Question: Is there a way to create a shadow like this:

What I want is shadow that is bigger on the bottom-center than on the bottom-left/right.
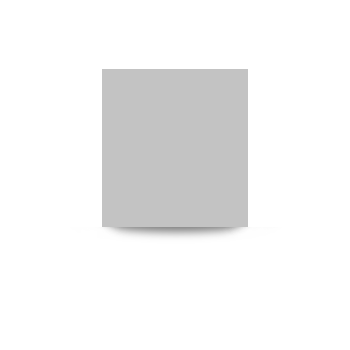
Answer: You definitely can, use pseudo elements ':before' and ':after' to achieve it: (<URL>
'''
.effect{
position:relative;
}
.effect:before, .effect:after{
content:"";
position:absolute;
z-index:-1;
-webkit-box-shadow:0 0 20px rgba(0,0,0,0.8);
-moz-box-shadow:0 0 20px rgba(0,0,0,0.8);
box-shadow:0 0 20px rgba(0,0,0,0.8);
top:50%;
bottom:0;
left:10px; /* distance from left inwards */
right:10px; /* distance from right inwards */
-moz-border-radius:100px / 10px;
border-radius:100px / 10px;
}
'''